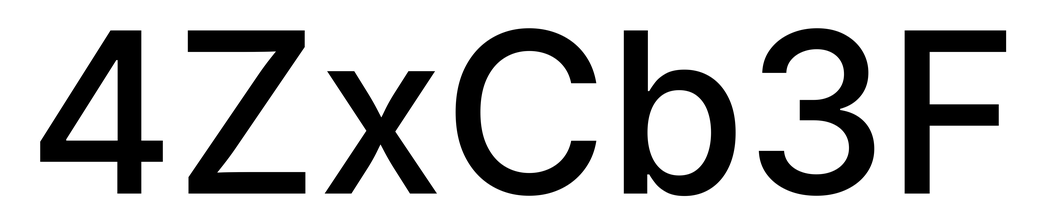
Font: Inter_Medium